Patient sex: F
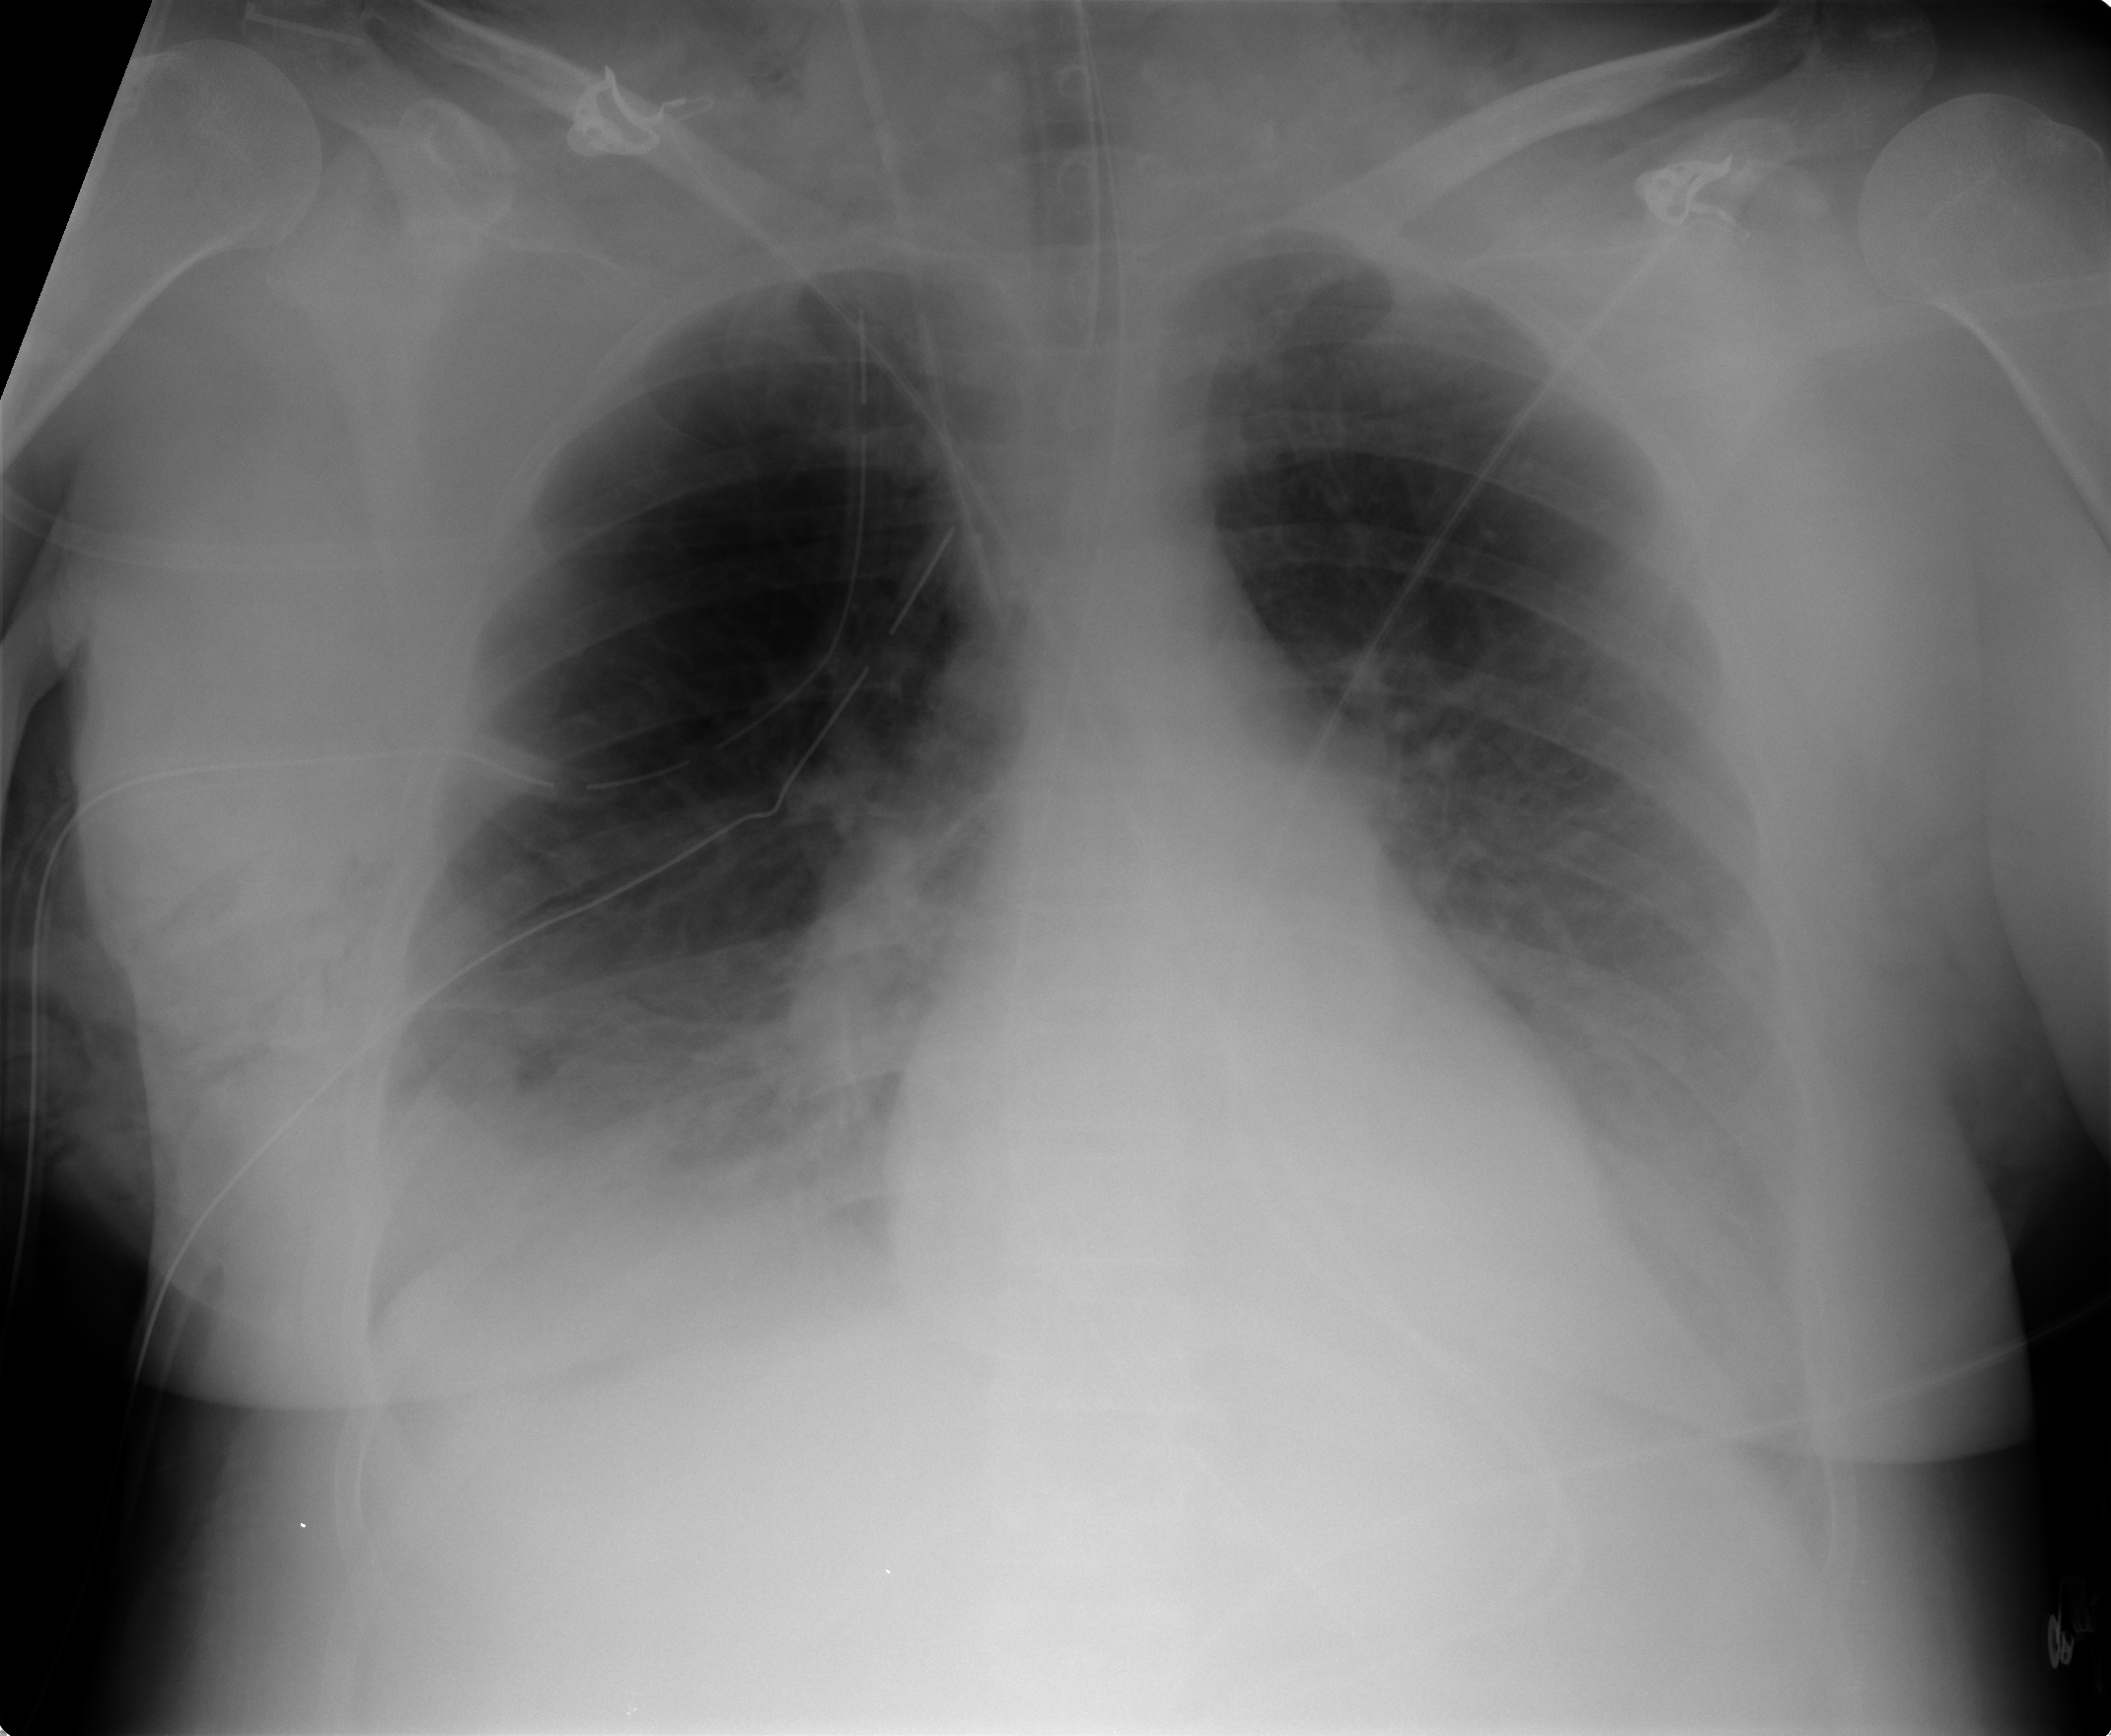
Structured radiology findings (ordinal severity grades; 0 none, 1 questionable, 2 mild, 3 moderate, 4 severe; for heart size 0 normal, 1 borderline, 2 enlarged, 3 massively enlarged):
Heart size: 0
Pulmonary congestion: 2
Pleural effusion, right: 3
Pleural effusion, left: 3
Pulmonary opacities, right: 2
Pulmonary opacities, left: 2
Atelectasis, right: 3
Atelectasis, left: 3